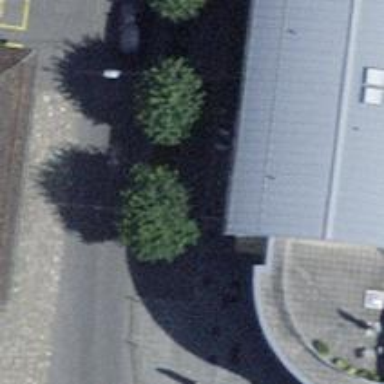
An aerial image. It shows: Bicycle parking area with anchor stands on asphalt surface.